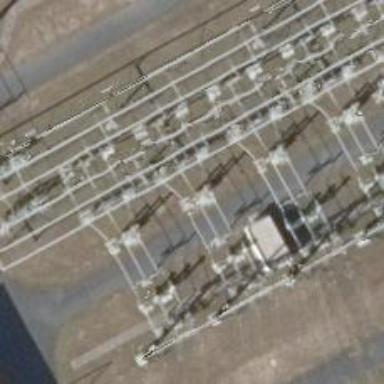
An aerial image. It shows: Power line with three cables in bay configuration.